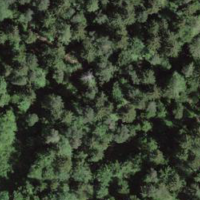
EUNIS habitat code: 43
Species observed at this site:
Lysimachia nemorum
Pinus sylvestris